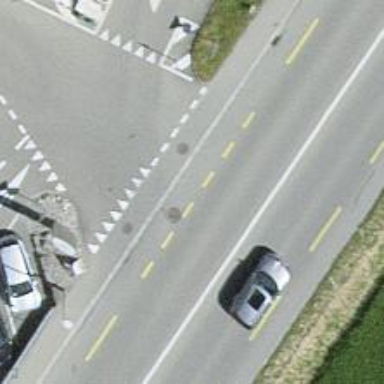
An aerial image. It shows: Road with "give way" sign.